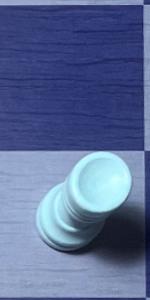
Label: Rook_White